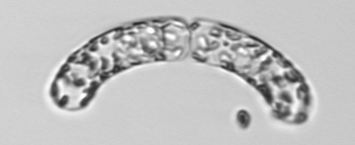
Label: Guinardia_striata